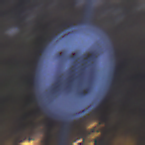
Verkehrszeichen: EndeGeschwindigkeit110
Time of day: Night
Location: Outdoor (Suburban)
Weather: PartlyCloudy
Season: NotSpecified
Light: Artificial